Field crop: maize
Growth stage: 2
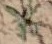
Species: atriplex